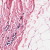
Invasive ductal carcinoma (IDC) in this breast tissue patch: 1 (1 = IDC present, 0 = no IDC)